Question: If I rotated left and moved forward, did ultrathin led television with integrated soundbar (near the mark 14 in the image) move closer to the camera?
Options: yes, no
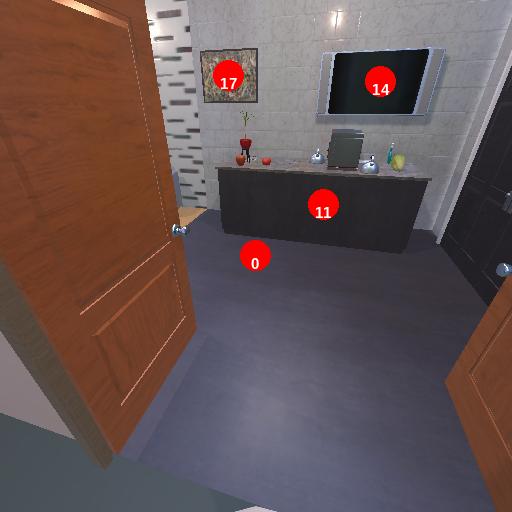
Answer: yes